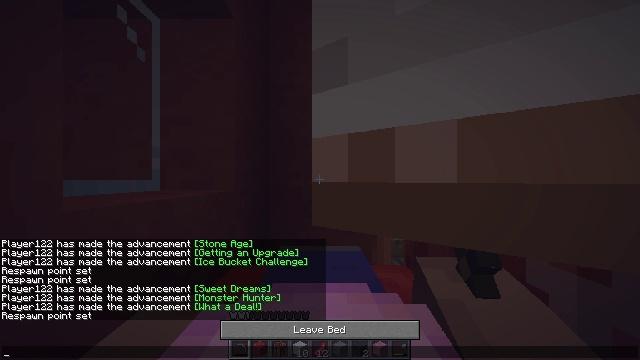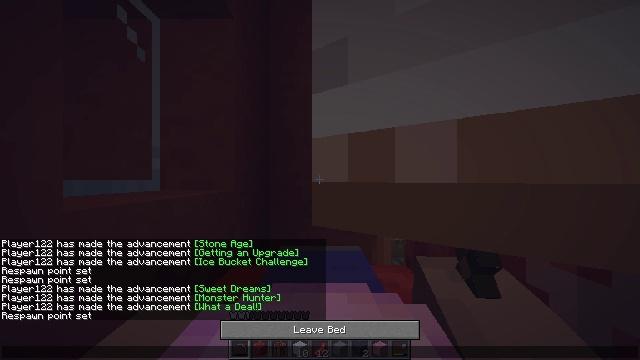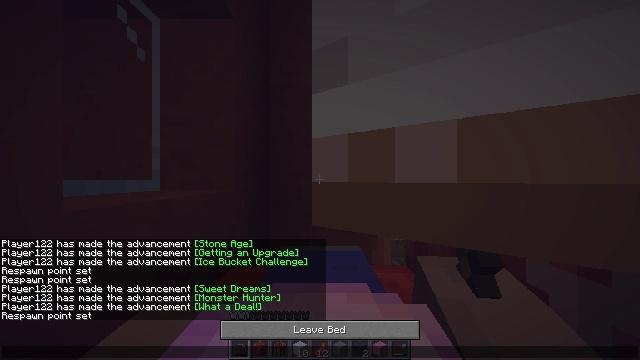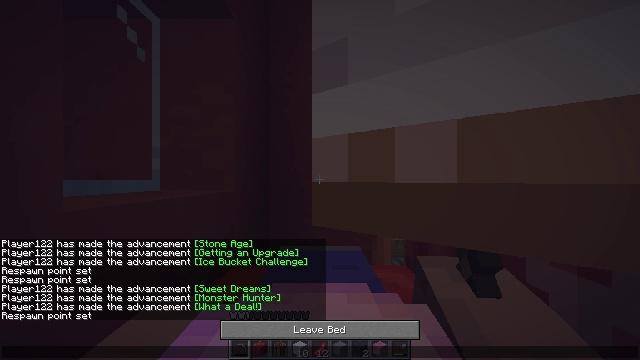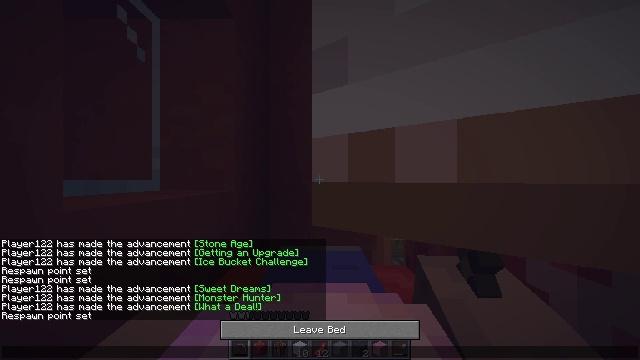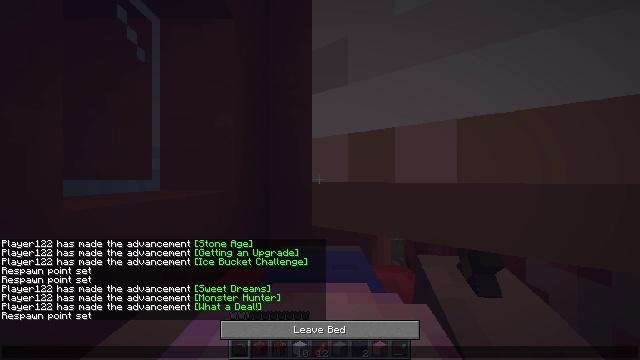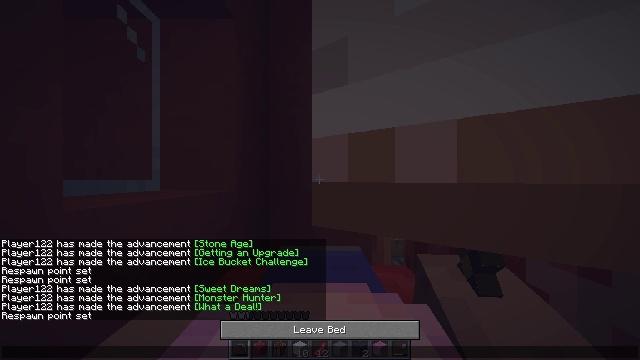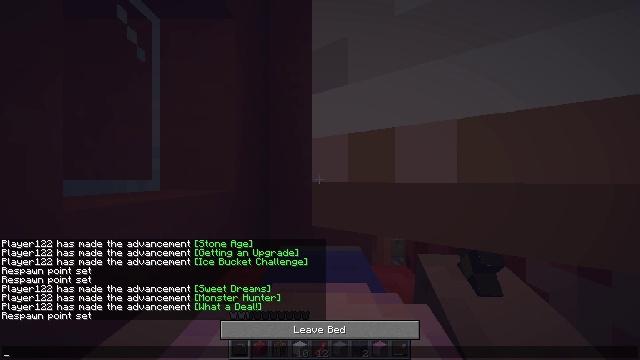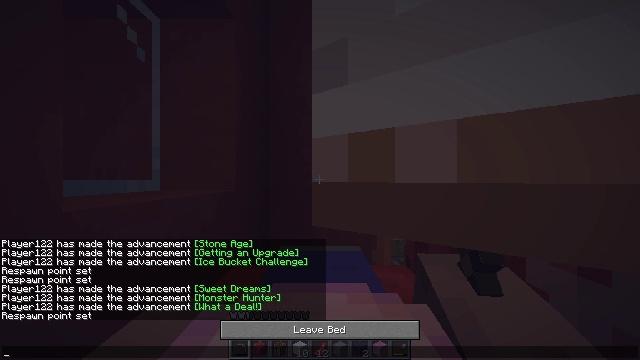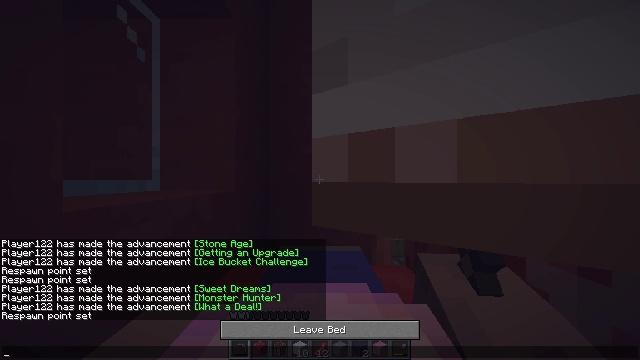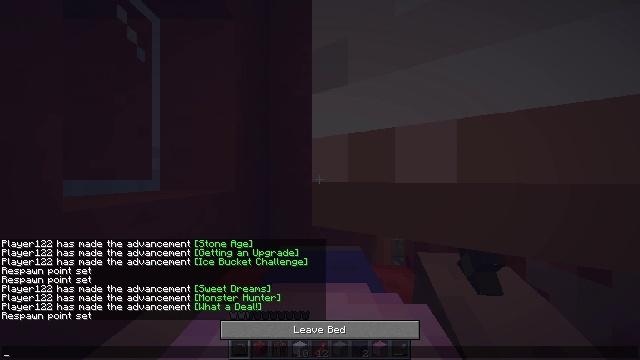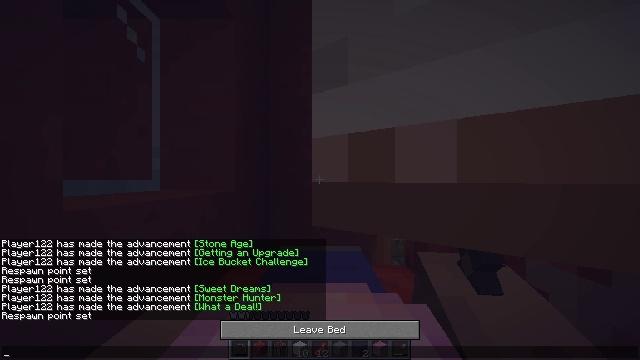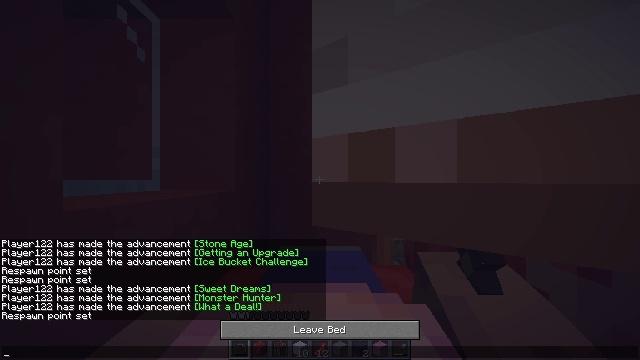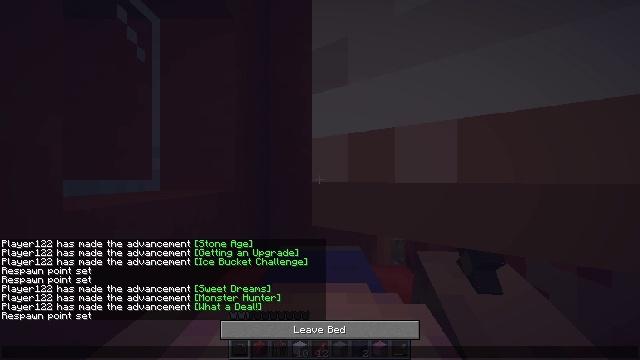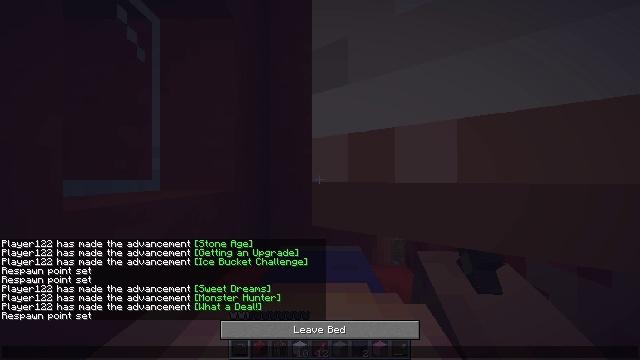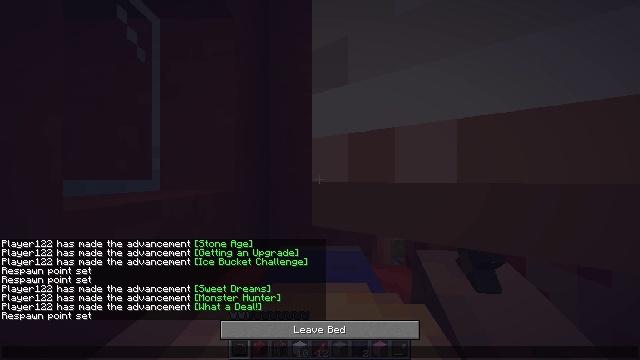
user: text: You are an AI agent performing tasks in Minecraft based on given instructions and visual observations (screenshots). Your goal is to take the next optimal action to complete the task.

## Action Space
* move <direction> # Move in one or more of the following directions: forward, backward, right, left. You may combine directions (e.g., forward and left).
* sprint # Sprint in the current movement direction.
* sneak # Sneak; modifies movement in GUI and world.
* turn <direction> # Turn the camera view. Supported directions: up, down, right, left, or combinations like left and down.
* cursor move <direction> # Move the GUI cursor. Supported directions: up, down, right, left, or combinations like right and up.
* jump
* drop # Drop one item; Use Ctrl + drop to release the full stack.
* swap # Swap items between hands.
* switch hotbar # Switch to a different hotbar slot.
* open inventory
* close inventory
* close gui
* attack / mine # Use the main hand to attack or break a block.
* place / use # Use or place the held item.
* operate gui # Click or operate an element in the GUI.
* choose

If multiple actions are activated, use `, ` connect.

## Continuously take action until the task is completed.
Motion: motion action
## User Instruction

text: Break the red glazed terracotta block.
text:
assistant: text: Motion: no_op
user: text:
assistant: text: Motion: no_op
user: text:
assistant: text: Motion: no_op
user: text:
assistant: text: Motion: no_op
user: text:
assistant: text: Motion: no_op
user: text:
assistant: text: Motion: no_op
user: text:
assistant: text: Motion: no_op
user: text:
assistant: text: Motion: no_op
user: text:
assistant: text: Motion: no_op
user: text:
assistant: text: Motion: no_op
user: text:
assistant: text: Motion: no_op
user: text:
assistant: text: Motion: no_op
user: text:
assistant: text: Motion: no_op
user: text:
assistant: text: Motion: no_op
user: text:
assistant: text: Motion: no_op
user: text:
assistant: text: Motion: no_op
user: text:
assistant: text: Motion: no_op
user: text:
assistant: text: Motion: no_op
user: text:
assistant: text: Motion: no_op
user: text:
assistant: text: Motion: no_op
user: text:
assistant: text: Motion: no_op
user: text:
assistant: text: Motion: no_op
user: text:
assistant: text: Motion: no_op
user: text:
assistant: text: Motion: no_op
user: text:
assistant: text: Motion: no_op
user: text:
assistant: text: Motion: no_op
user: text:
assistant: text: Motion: no_op
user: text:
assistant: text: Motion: no_op
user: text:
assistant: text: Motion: no_op
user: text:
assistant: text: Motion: no_op